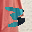
Label: 3